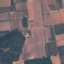
Land use / land cover class: PermanentCrop